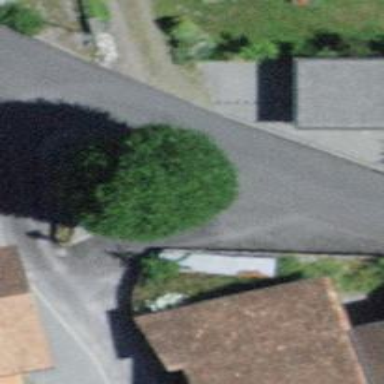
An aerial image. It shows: Smooth asphalt road in residential area.